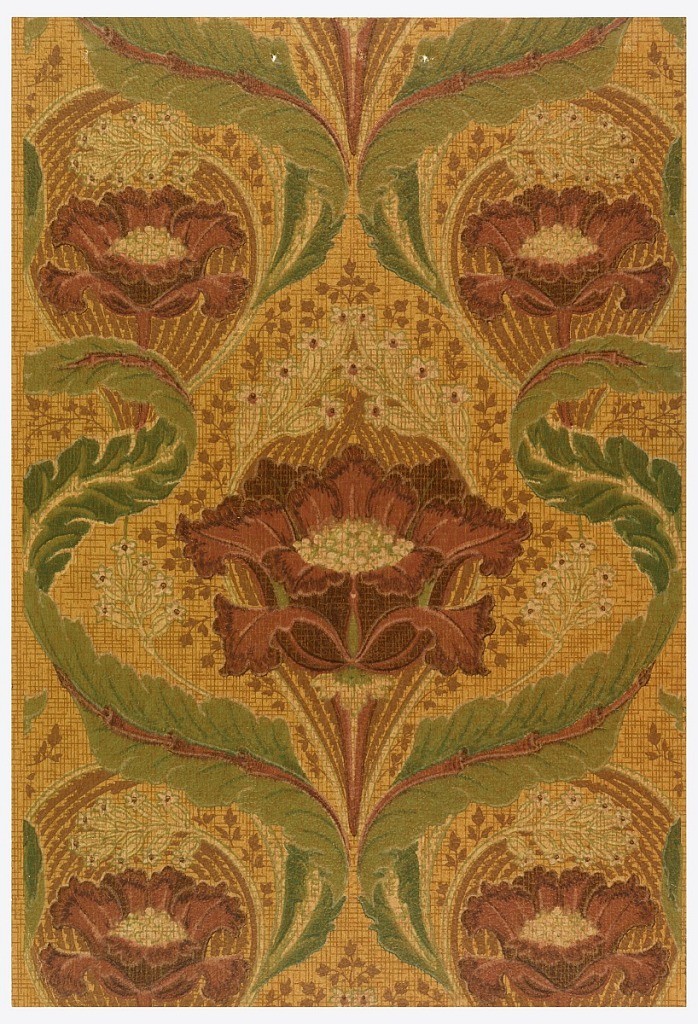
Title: Sidewall - sample
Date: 1906–08
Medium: Machine-printed on paper
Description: Large central crimson blossom with long curving leaves, small flowers above; rinceaux in brown on light brown ground.